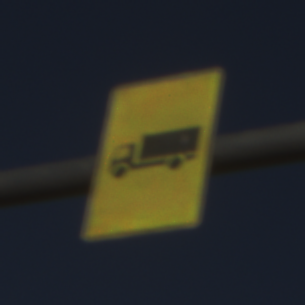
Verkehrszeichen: KFZZulaessigeGesamtmasse3Komma5TOhnePfeilsymbol
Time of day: MorningAfternoon
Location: Outdoor (Nature)
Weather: Clear
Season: NotSpecified
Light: Natural